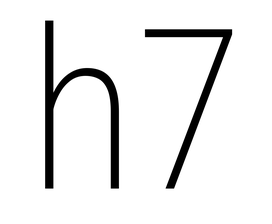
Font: Roboto_Condensed_ExtraLight